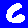
Digit: 6